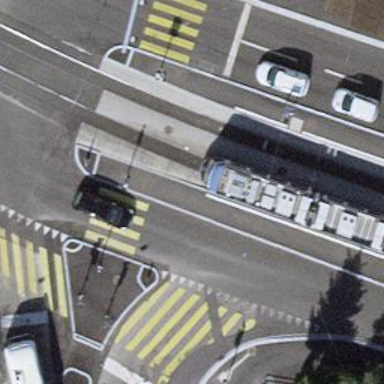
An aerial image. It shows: Tram crossing on the railway.